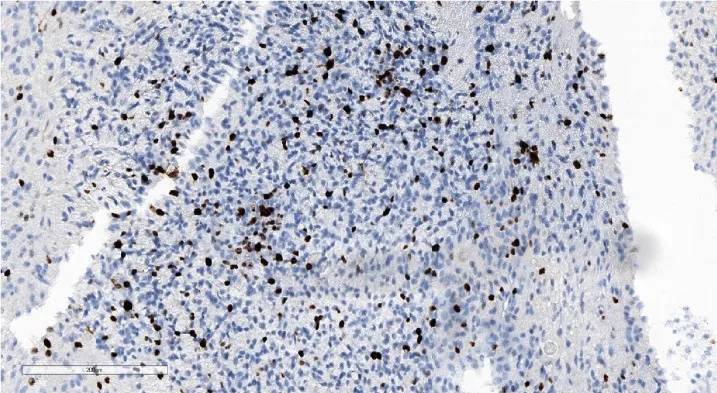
High Ki-67 proliferation index. IHC with Ki-67, magnification x170.
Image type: pathology (immunostaining)